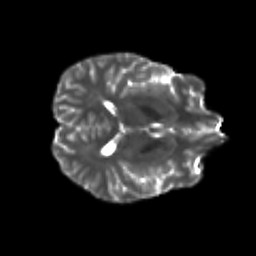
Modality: T2w
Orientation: axial
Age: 24
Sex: male
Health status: healthy
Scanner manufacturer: philips
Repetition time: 7.388 s
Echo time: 0.08599 s